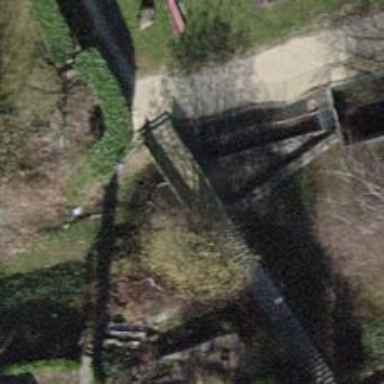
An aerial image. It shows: Footway with steps.